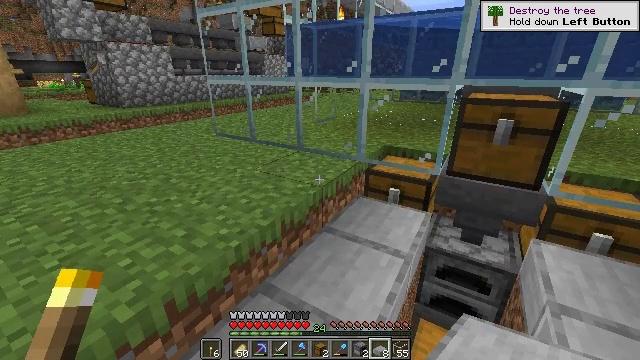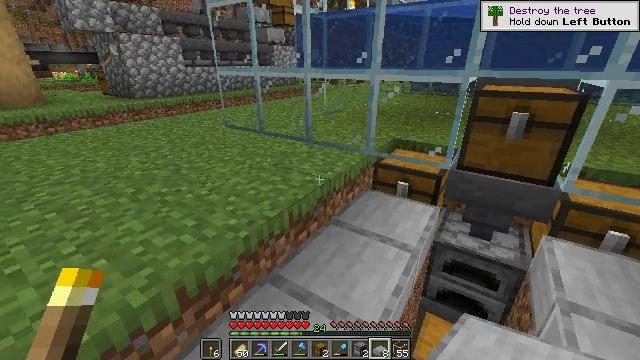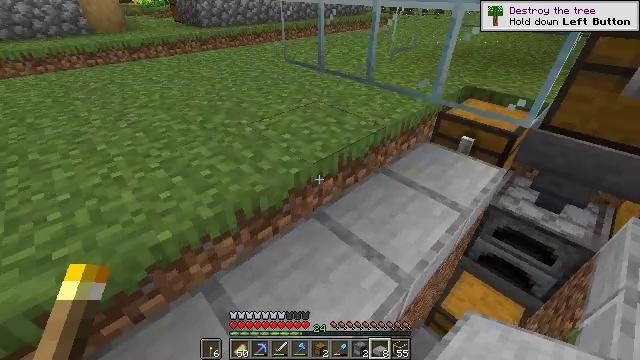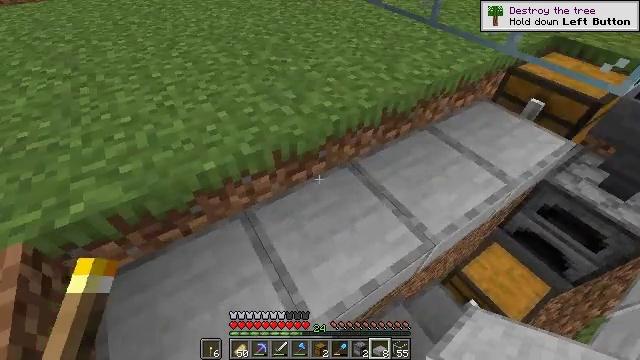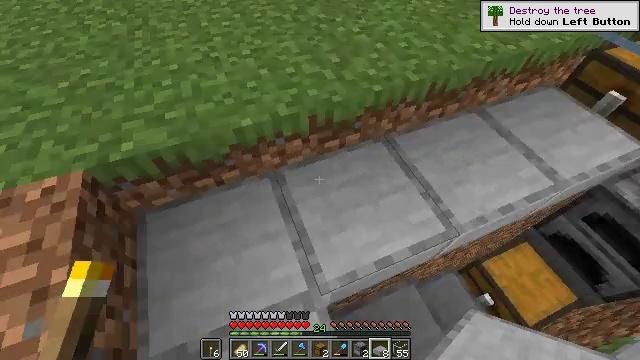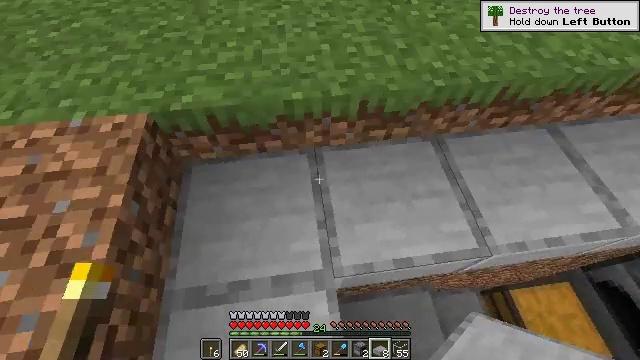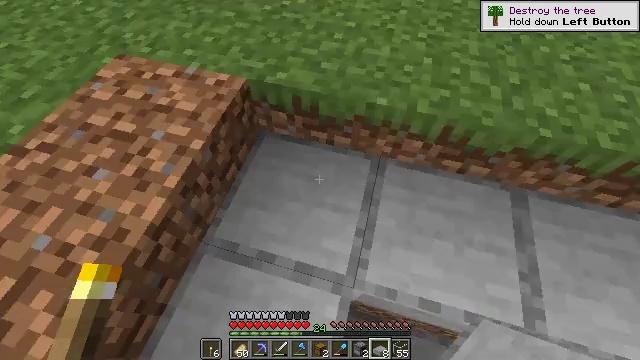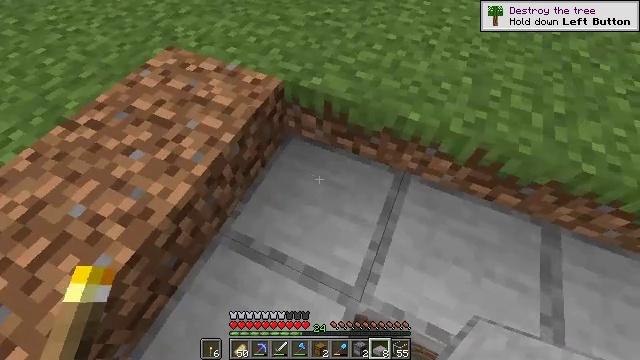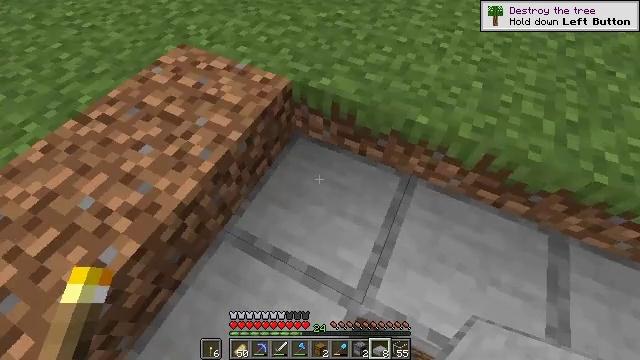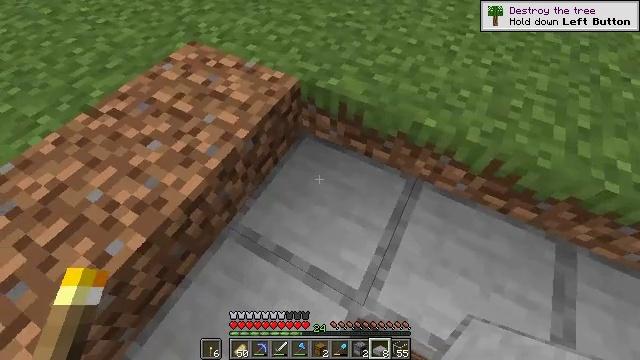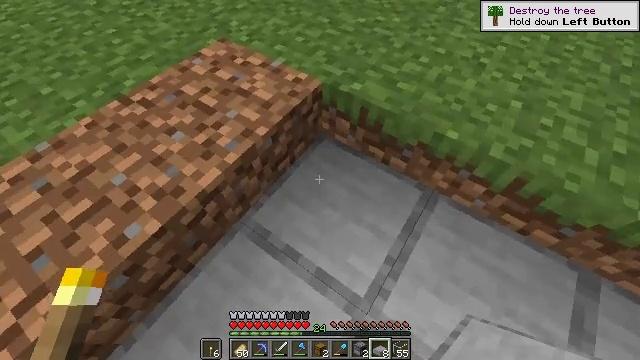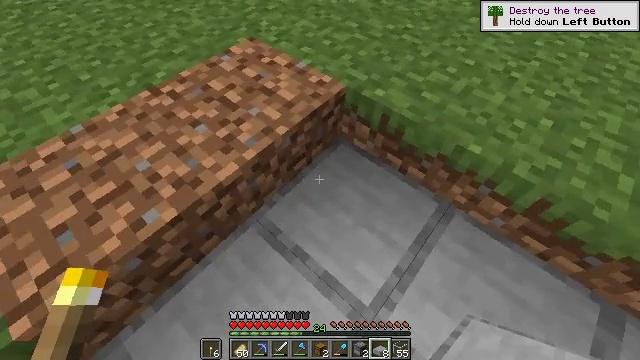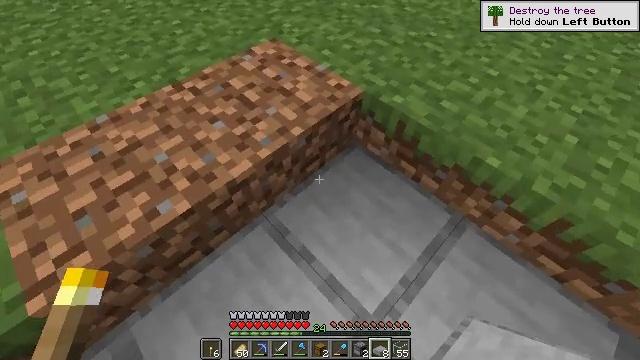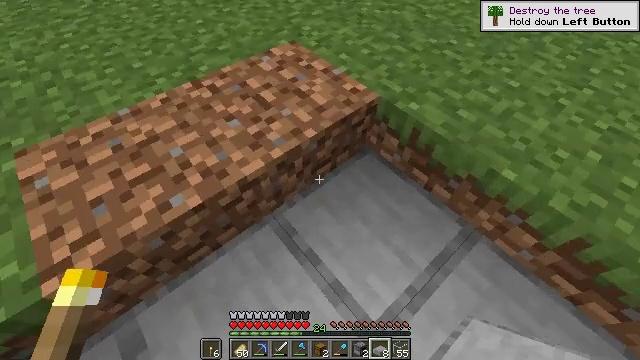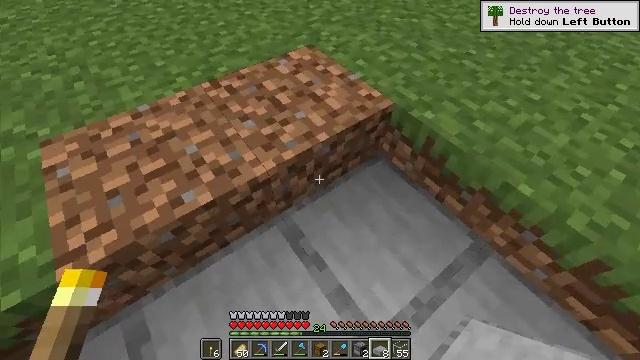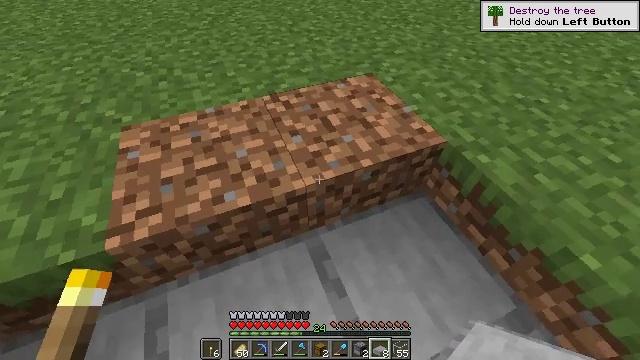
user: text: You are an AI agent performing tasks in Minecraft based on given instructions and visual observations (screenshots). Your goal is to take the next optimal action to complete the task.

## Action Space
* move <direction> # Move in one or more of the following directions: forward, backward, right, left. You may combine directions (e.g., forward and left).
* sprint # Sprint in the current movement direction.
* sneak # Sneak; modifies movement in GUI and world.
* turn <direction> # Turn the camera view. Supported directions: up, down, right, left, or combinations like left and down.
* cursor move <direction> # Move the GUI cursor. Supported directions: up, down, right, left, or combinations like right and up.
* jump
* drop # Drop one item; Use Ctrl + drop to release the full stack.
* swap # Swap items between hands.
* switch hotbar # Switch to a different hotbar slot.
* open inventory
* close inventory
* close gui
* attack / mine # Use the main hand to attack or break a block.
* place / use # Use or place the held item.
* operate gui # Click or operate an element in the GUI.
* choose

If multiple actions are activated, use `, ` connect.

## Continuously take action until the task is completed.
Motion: motion action
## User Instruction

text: Retrieve the smooth stone slab from the ground.
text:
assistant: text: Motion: turn left and down
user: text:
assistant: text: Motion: turn left and down
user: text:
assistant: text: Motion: turn left and down
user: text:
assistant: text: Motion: turn left and down
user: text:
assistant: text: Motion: turn left and down
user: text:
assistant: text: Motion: turn left
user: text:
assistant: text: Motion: turn left and up
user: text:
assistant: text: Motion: turn left
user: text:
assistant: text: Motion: turn left
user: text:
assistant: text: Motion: turn left
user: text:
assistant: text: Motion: turn left
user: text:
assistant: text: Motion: turn left
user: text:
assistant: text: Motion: turn left
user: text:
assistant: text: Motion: turn left
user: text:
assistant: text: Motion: turn left and up
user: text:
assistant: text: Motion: turn left and up
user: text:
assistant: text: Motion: turn left
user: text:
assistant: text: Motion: no_op
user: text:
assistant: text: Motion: turn up
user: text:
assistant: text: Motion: turn right
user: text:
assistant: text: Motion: no_op
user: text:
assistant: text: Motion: no_op
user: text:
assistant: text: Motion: no_op
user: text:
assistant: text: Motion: no_op
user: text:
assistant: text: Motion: no_op
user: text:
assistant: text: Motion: no_op
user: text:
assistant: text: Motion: no_op
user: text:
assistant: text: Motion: no_op
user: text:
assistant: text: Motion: no_op
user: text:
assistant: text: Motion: no_op